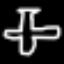
Label: airplane